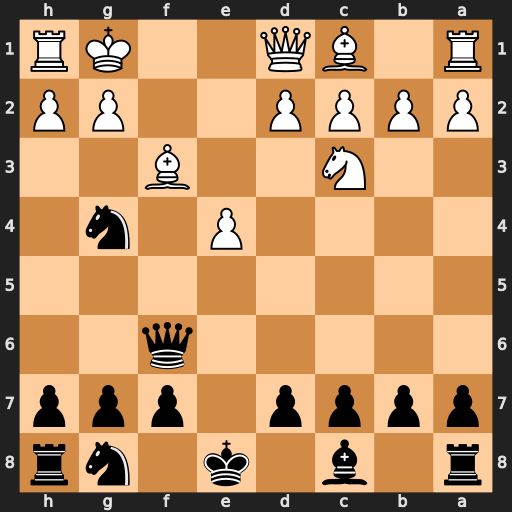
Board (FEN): r1b1k1nr/pppp1ppp/5q2/8/4P1n1/2N2B2/PPPP2PP/R1BQ2KR
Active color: b
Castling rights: kq
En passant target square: -
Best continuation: Qd4+ Kf1 Qf2#